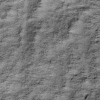
Atmospheric dust classification: not_dusty